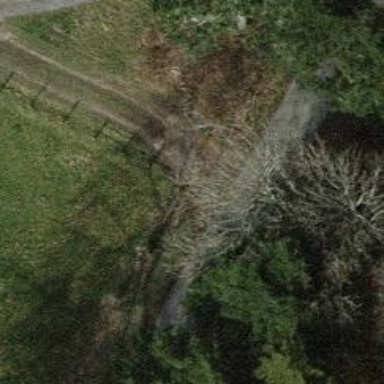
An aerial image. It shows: Unpaved path with tracktype grade of 2.